Field crop: maize
Growth stage: 2
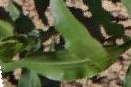
Species: maize